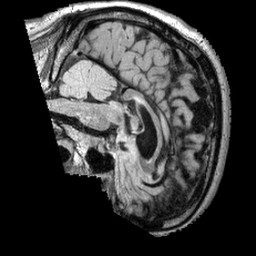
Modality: FLAIR
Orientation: sagittal
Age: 41
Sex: male
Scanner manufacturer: siemens
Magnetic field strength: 3 T
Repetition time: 5 s
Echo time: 0.387 s